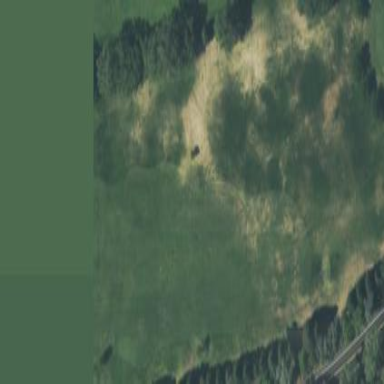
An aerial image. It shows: Well-manicured grassy area designated as golf fairway.